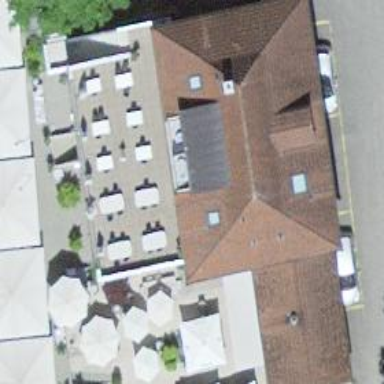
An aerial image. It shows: Restaurant.